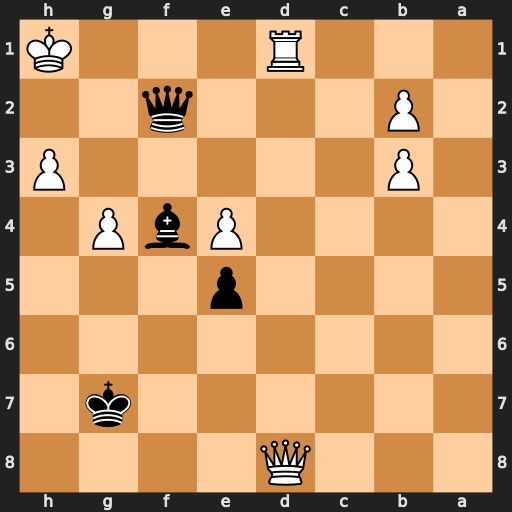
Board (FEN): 3Q4/6k1/8/4p3/4PbP1/1P5P/1P3q2/3R3K
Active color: b
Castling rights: -
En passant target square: -
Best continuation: Qh2#